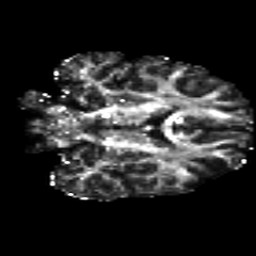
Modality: FA
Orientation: coronal
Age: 22
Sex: male
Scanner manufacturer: siemens
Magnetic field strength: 3 T
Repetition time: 8.8 s
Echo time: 0.085 s